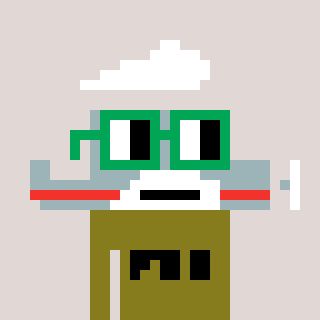
a pixel art character with square green glasses, a plane-shaped head and a gunk-colored body on a warm background